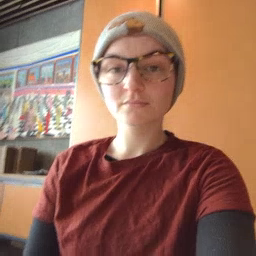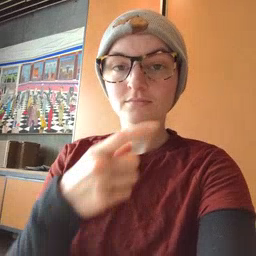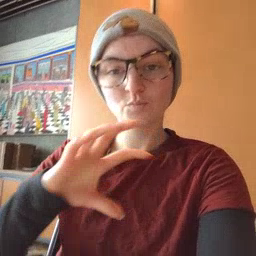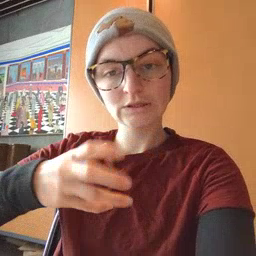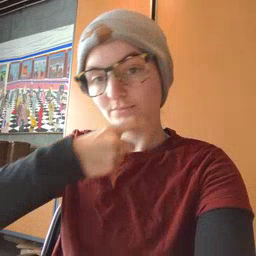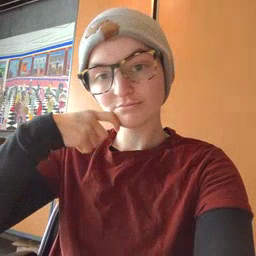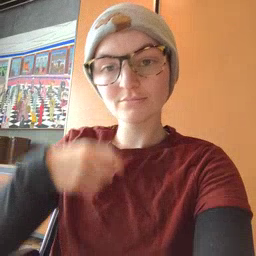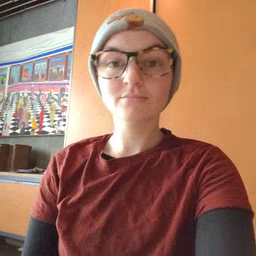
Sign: dryer